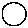
Label: moon